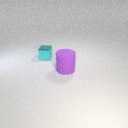
small cyan metal cube to the left of large purple rubber cylinder